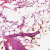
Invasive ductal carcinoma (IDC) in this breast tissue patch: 0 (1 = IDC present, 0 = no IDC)